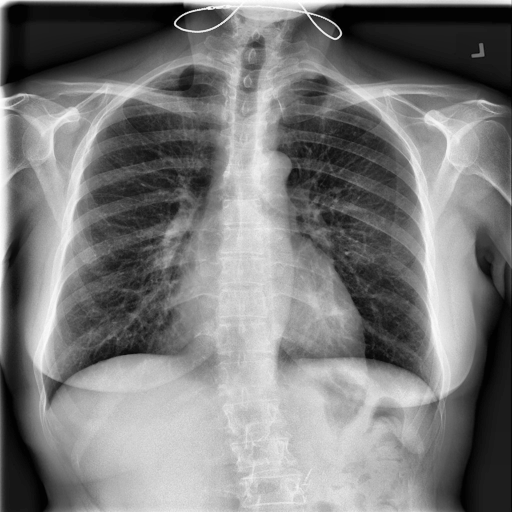
Finding: NORMAL